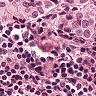
Metastatic tissue present: yes